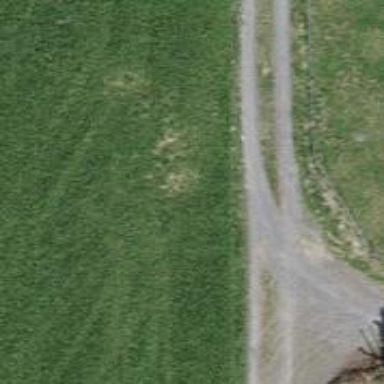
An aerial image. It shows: Well-maintained track road of grade 1.